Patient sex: M
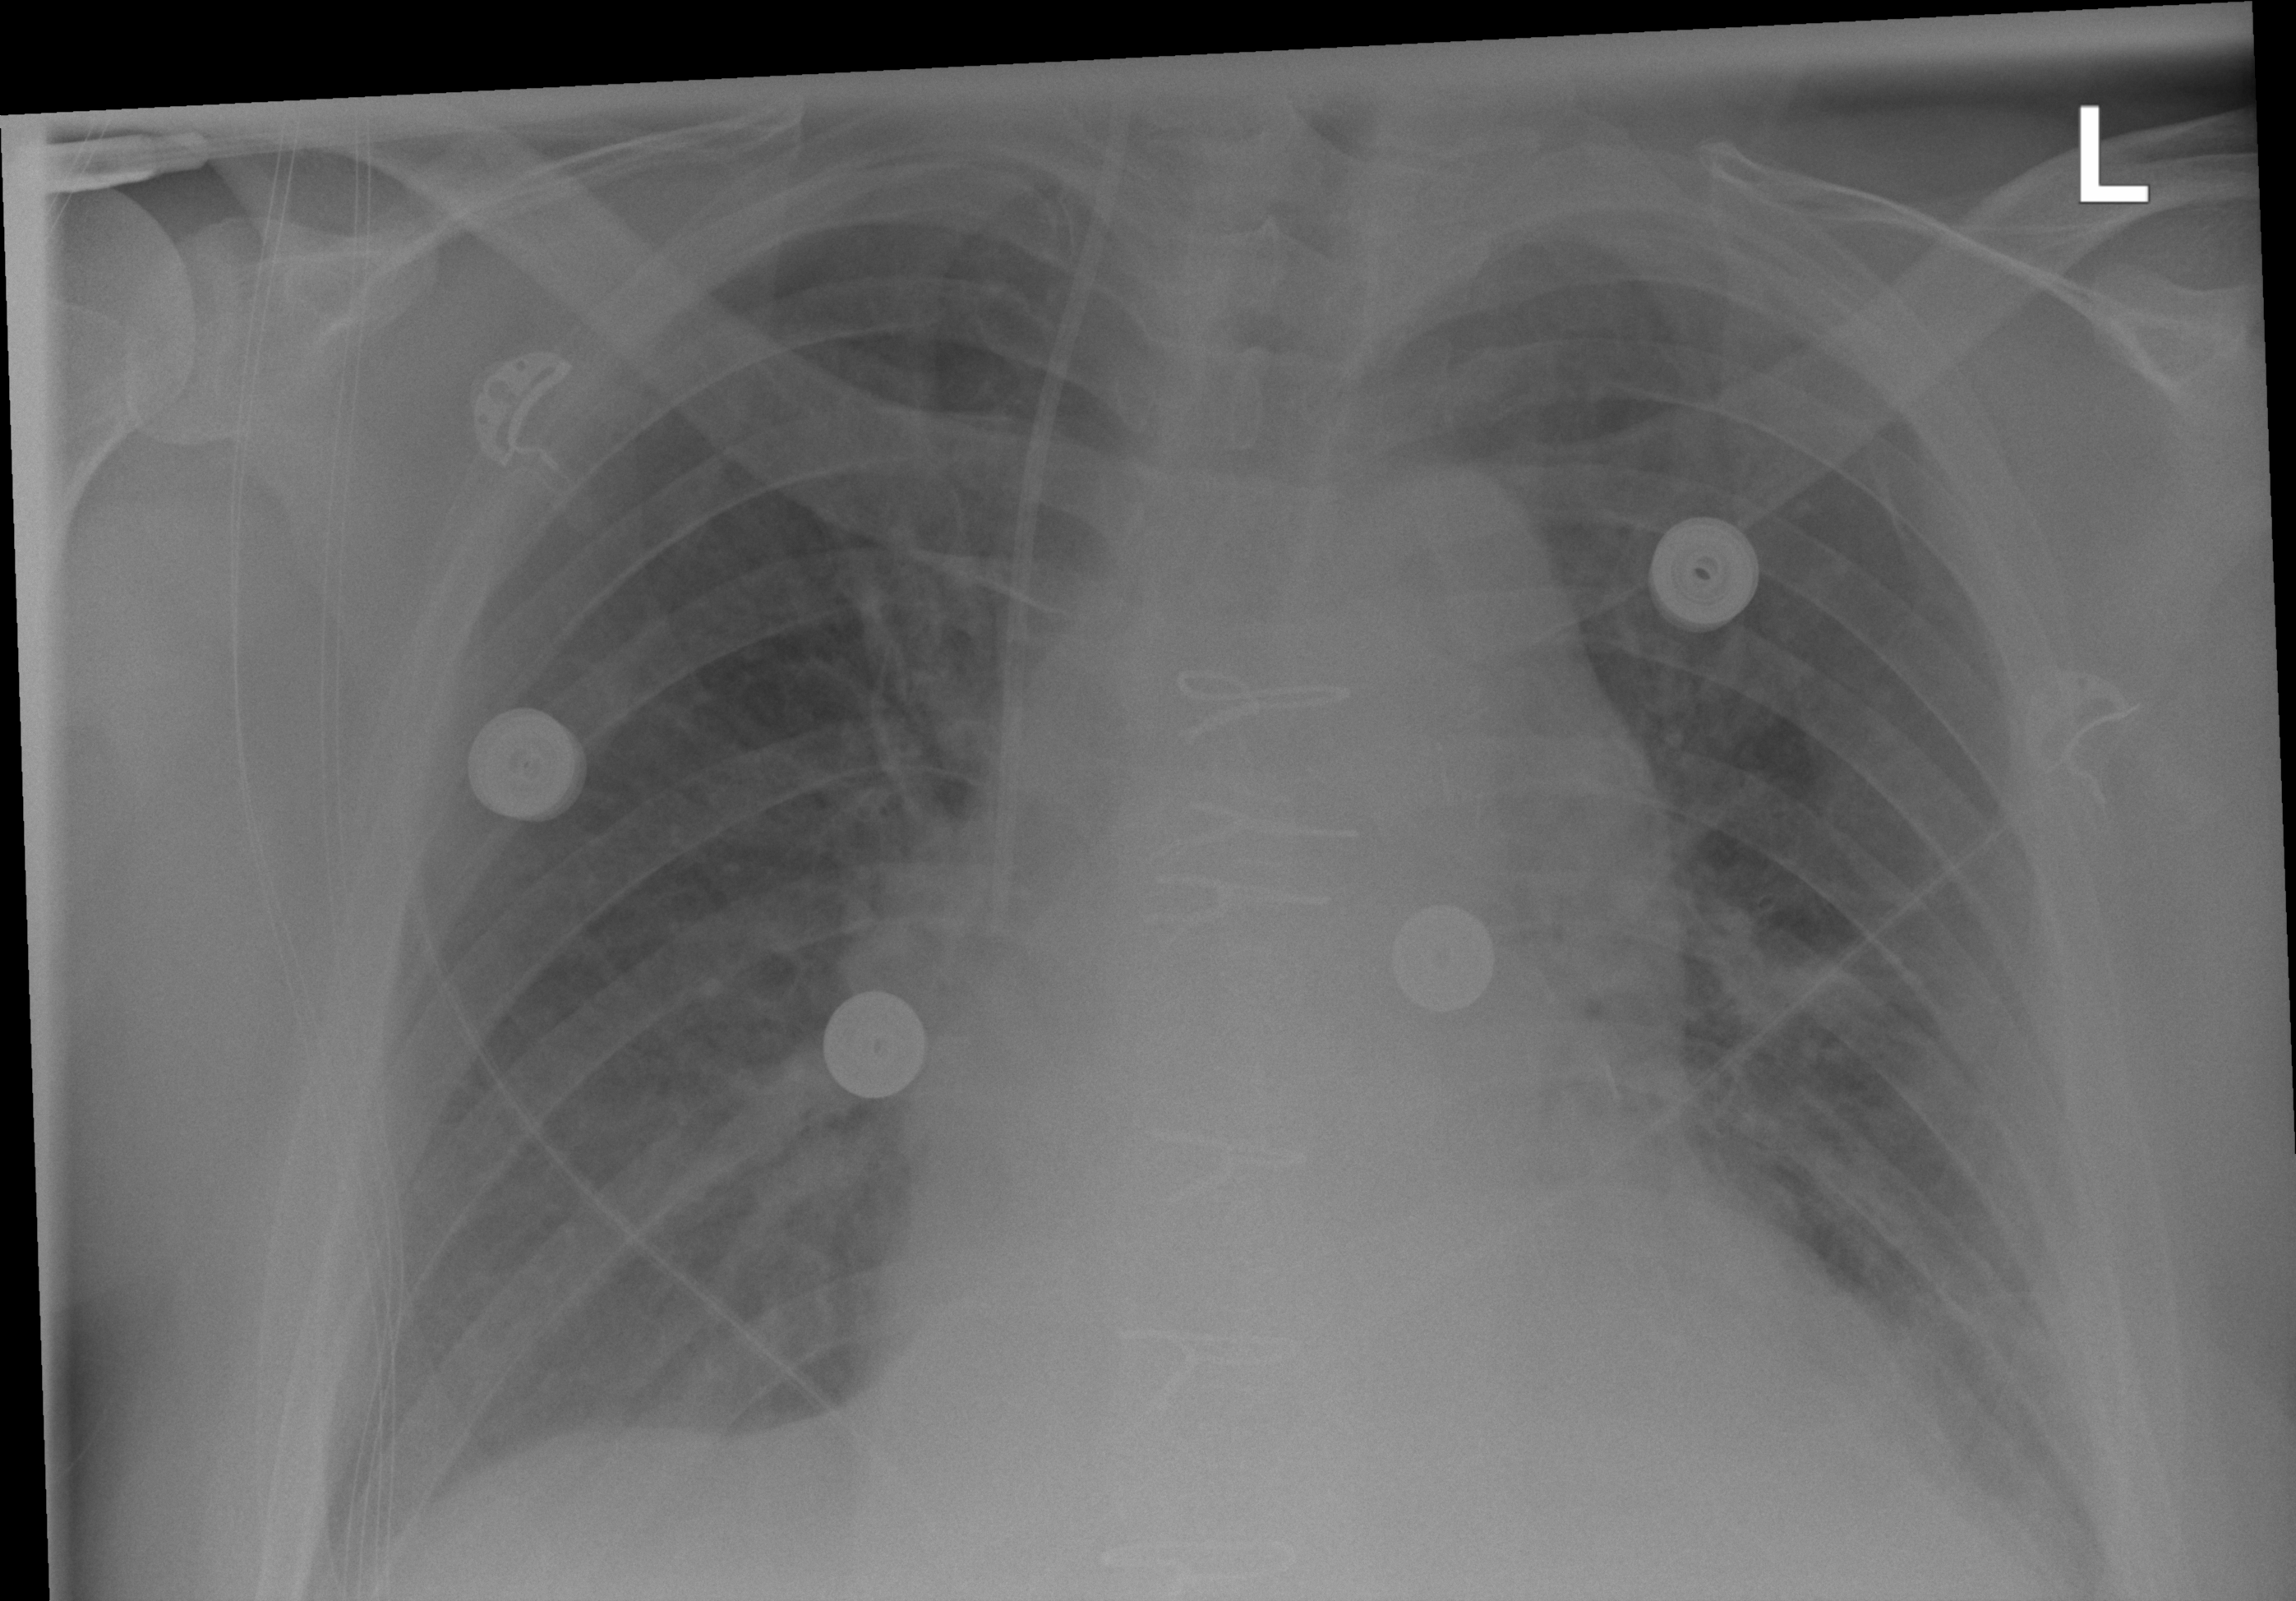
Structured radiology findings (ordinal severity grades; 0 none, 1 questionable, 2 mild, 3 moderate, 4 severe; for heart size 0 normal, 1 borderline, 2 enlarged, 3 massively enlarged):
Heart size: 2
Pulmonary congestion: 2
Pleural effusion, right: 0
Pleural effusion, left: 2
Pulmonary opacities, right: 1
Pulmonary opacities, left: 1
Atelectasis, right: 0
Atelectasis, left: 2